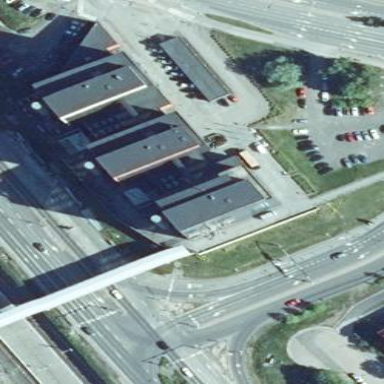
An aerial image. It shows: Commercial building.